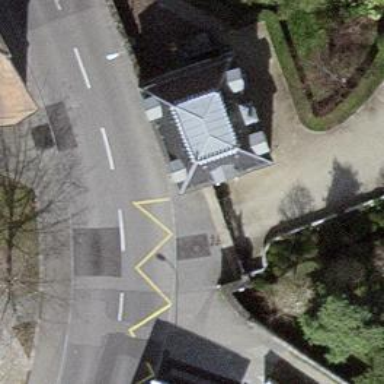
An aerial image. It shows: Gate.